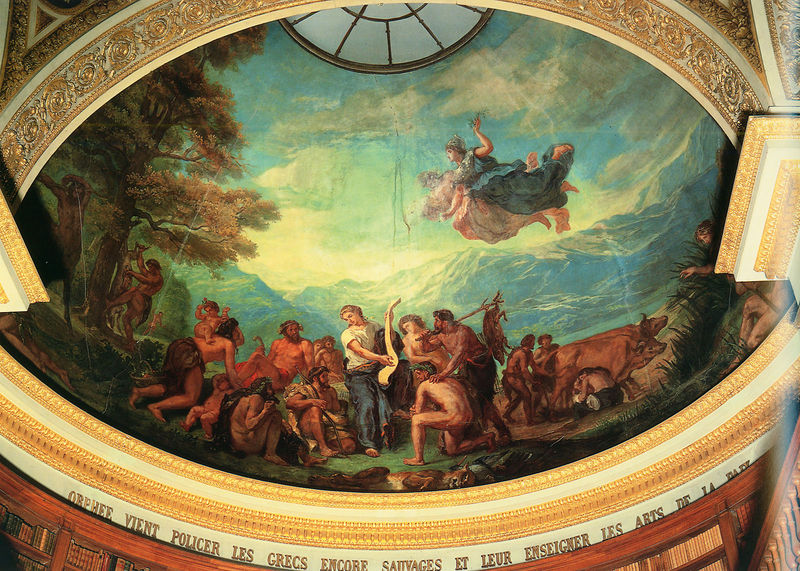
Titel: Orpheus will die noch wilden Griechen erziehen und sie die Künste des Friedens lehren
Künstler: Eugène Delacroix
Standort: Paris, Palais Bourbon (EU - F - Ile-de-France)
Schlagwörter: baum, himmel, wolken, landschaft, menschen, fenster, frau, tiere, kühe, natur, vieh, kirche, decke, musik, fliegen, rund, engel, schrift, feldarbeit, berge, gebirge, kuh, französisch, kuppel, inschrift, oben, schwein, text, kunst, mythologie, jagd, schloß, fällen, olymp, deckengemälde, fresko, melker, goldrand, ochsen, stecken, diana, himmelfahrt, unterwelt, umschrift, schlachtung, deckenfresko, orpheus, franzöisch, kuppelgemälde, sauvages